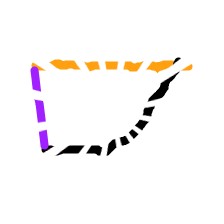
Shape: trapezoid